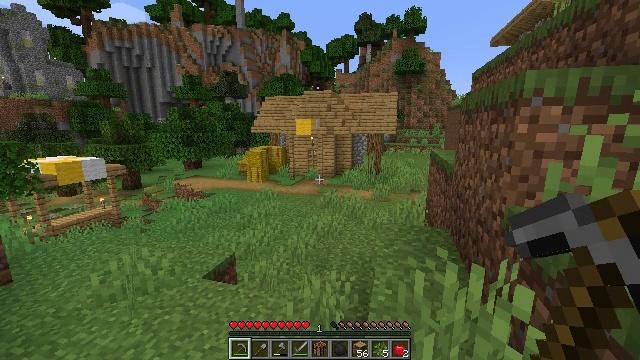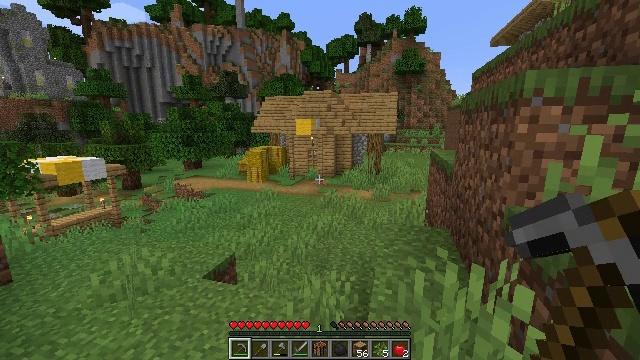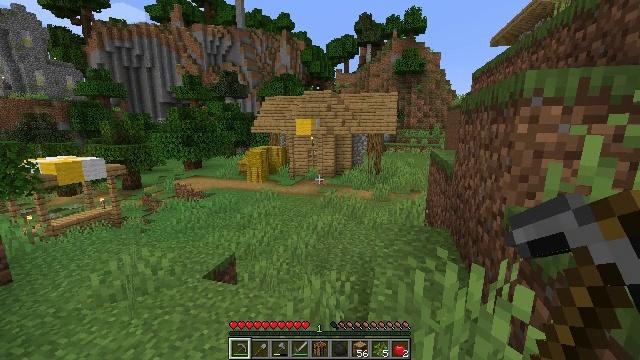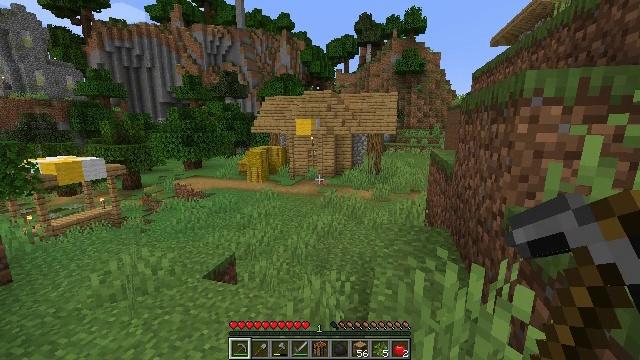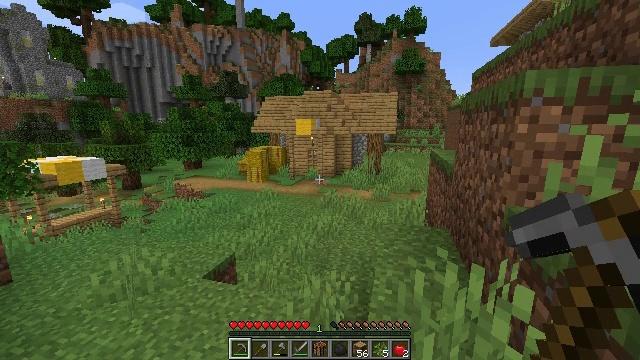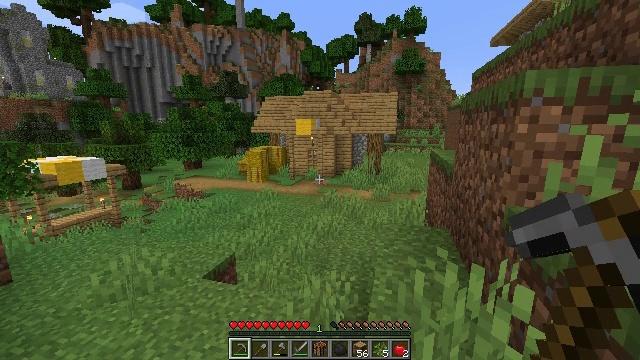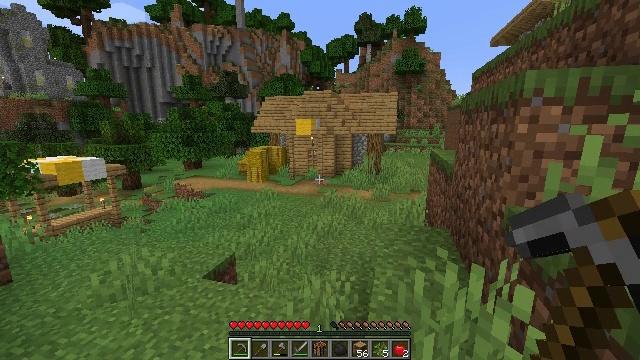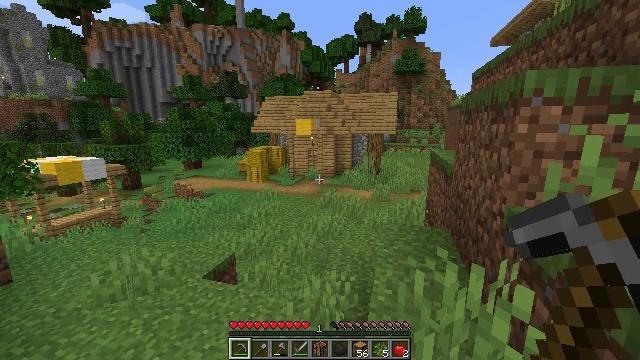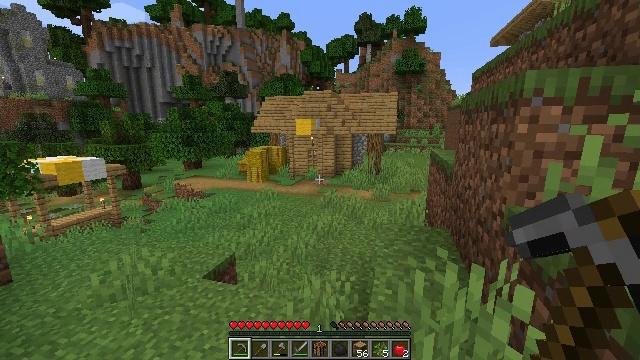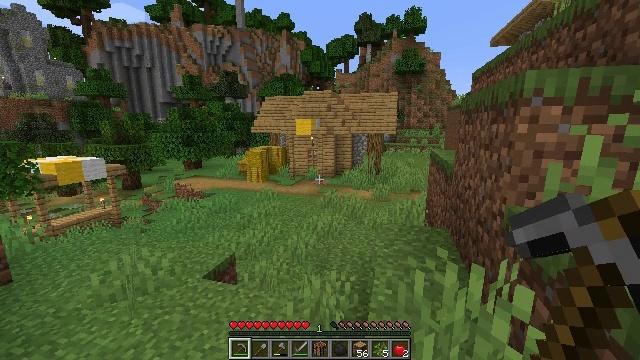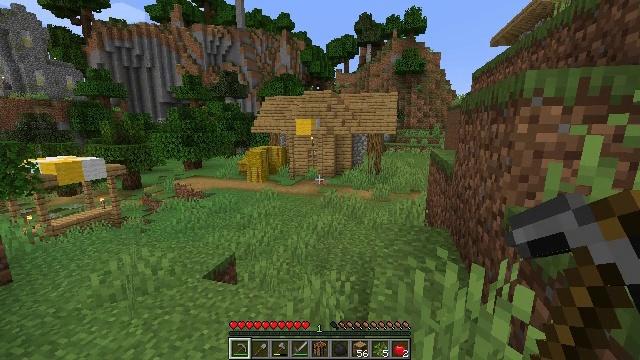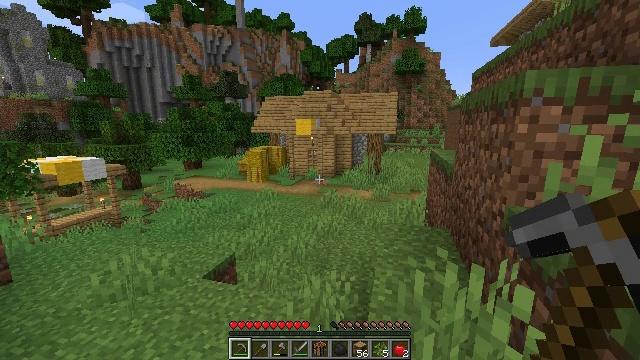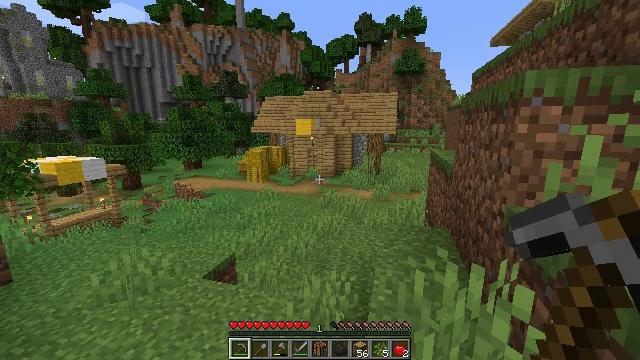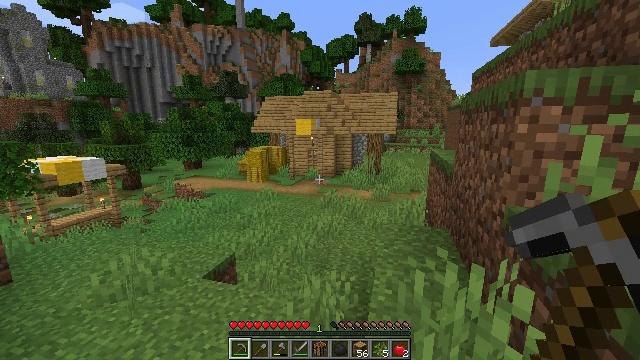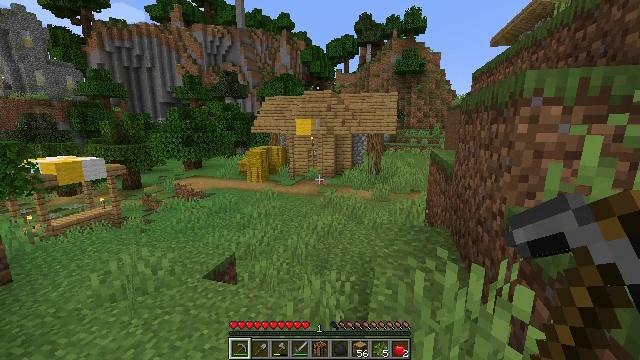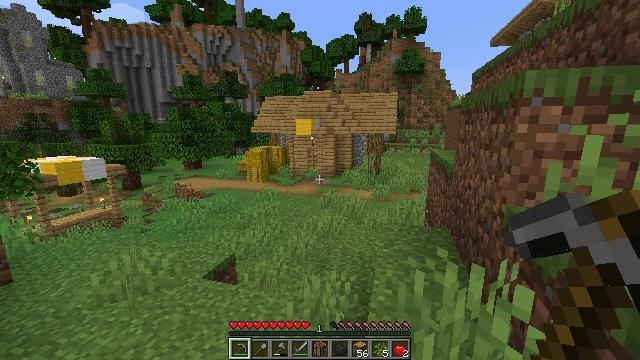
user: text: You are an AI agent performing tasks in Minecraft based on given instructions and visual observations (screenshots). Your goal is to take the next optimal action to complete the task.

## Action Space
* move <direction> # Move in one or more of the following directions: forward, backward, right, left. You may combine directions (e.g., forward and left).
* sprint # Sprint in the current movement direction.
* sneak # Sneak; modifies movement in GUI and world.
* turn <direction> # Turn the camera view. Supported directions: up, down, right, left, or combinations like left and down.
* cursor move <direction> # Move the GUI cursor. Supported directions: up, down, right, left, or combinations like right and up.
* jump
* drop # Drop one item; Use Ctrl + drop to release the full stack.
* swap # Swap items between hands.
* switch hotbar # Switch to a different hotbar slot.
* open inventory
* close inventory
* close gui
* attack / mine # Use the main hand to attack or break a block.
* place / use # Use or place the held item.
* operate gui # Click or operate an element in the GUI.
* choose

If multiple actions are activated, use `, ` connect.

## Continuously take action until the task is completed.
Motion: motion action
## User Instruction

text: Mine a hay block from the field.
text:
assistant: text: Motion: no_op
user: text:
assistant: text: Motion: no_op
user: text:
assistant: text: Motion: no_op
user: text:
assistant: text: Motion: no_op
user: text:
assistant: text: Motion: no_op
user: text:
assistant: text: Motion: no_op
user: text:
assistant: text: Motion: no_op
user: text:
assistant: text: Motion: no_op
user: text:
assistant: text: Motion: no_op
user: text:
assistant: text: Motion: no_op
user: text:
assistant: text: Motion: no_op
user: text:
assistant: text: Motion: no_op
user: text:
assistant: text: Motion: no_op
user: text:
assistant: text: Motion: no_op
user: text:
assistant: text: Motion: no_op
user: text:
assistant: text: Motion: no_op
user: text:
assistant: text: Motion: no_op
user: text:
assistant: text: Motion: no_op
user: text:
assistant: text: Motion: no_op
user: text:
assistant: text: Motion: no_op
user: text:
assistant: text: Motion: no_op
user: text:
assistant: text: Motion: no_op
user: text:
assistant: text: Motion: no_op
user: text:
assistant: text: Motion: no_op
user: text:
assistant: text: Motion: no_op
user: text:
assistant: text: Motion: no_op
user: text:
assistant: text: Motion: no_op
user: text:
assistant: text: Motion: no_op
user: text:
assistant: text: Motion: no_op
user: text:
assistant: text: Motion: no_op